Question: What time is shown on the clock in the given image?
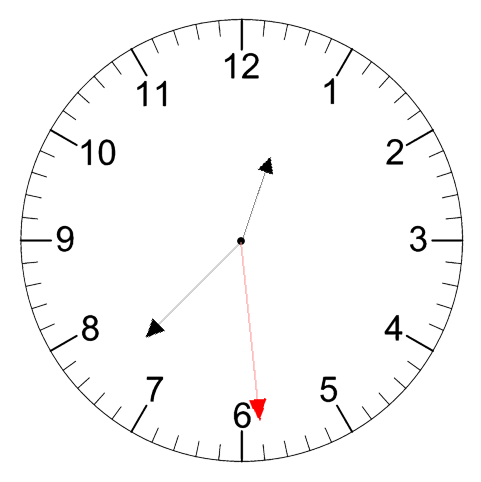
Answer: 12:37:29